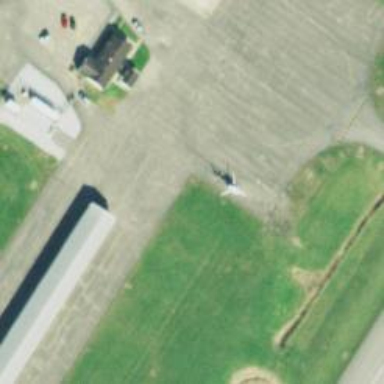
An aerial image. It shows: Apron at the airport.